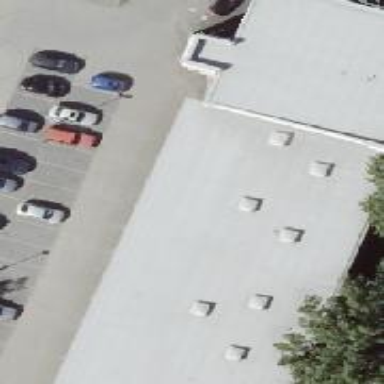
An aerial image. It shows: Car repair shop.